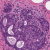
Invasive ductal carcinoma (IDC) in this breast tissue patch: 0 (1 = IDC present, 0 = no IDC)